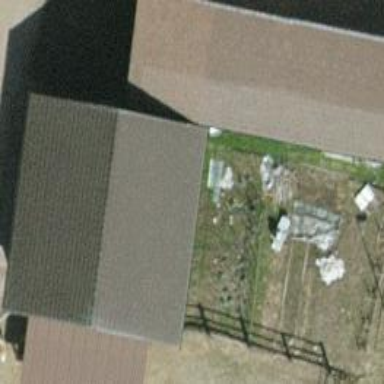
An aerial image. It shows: Farm auxiliary building.